Field crop: maize
Growth stage: 2
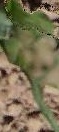
Species: maize